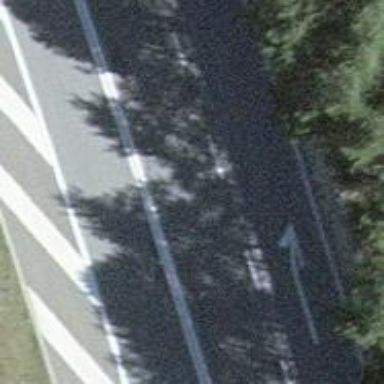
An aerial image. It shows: Asphalt road classified as primary highway.